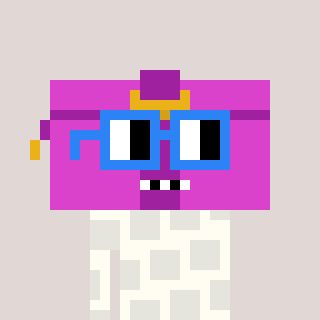
a pixel art character with square blue glasses, a clutch-shaped head and a grayscale-colored body on a warm background